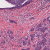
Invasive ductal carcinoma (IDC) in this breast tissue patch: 1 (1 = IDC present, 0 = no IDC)